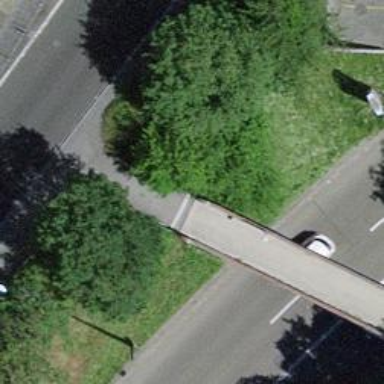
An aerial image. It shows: Footway road on concrete bridge.